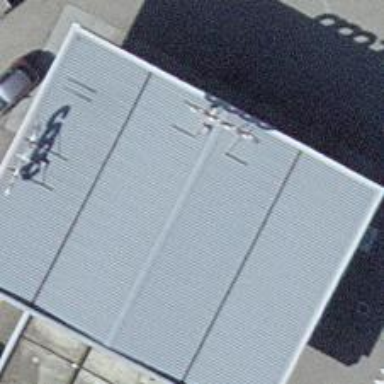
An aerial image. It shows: Fuel station.